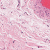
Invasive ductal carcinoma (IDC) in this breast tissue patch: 0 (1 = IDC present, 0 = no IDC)